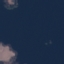
Land use / land cover: SeaLake